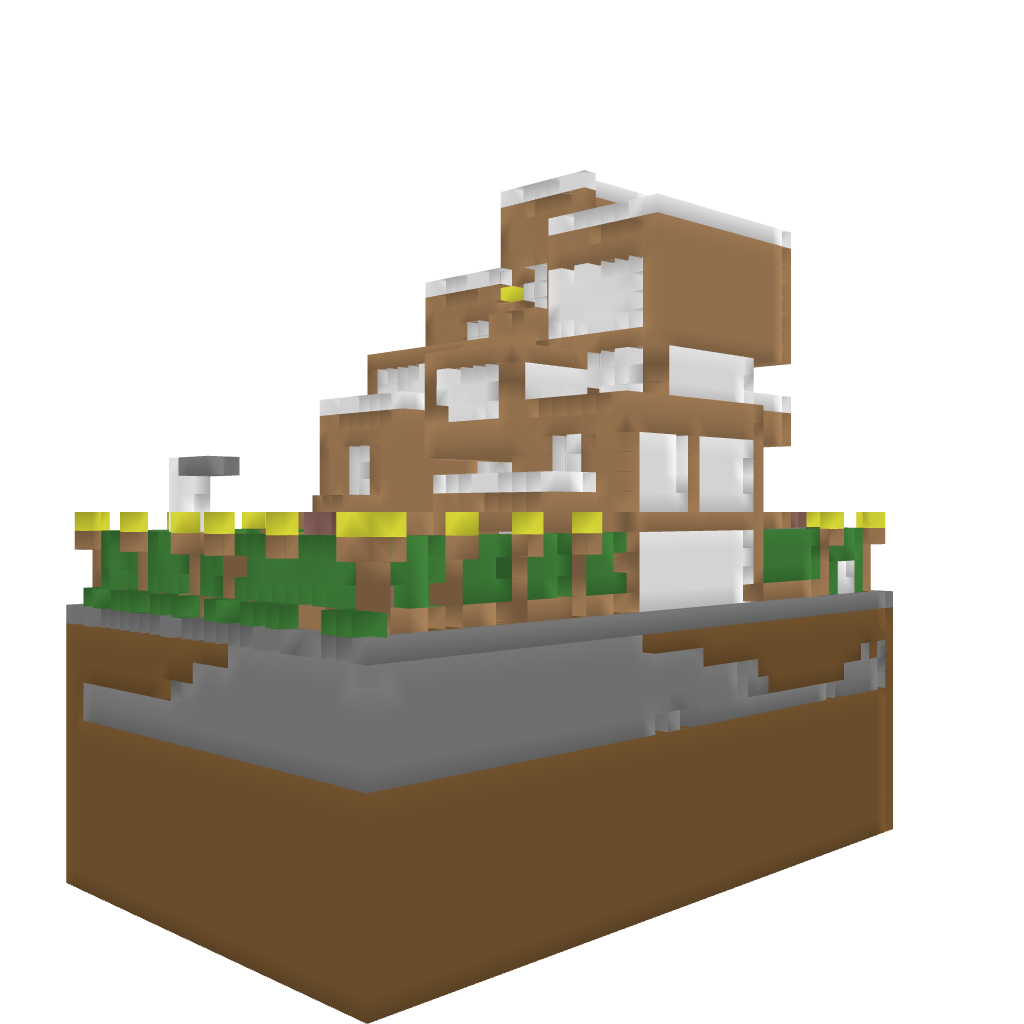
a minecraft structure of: ModernHouse good quality a lot of earth